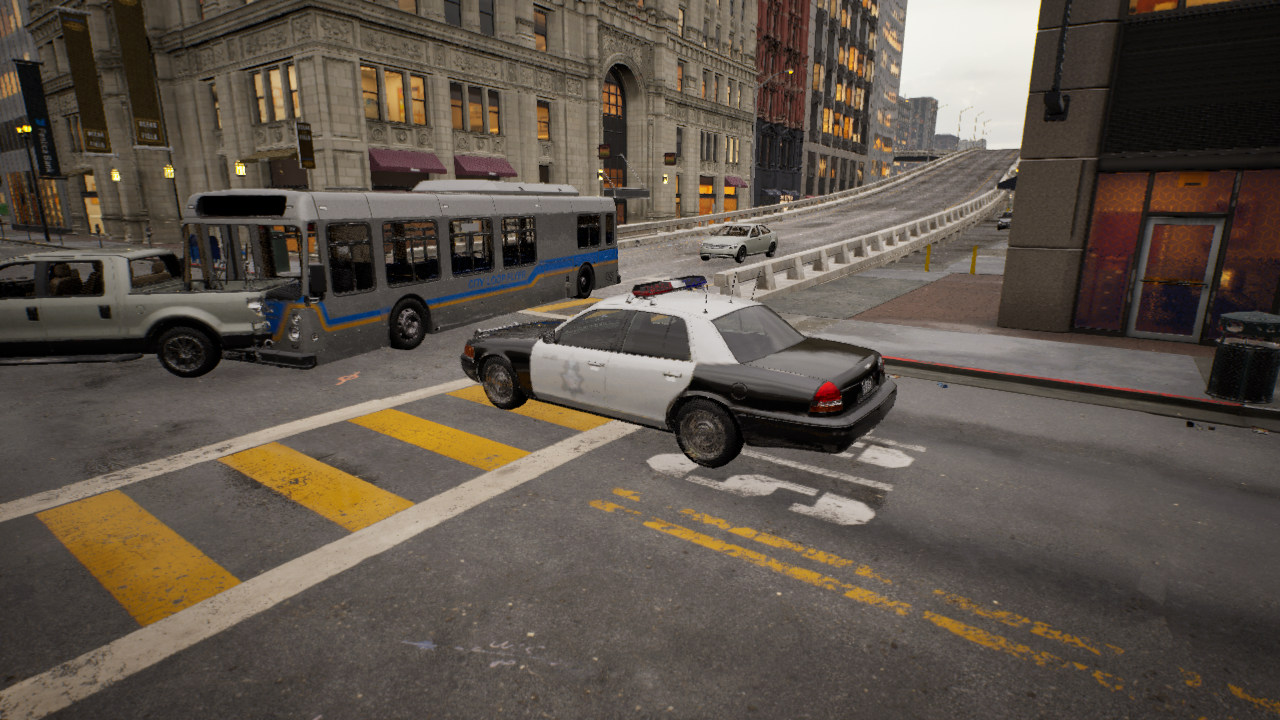
Venue: residential
Lighting: golden hour
Vehicle rig: sedan